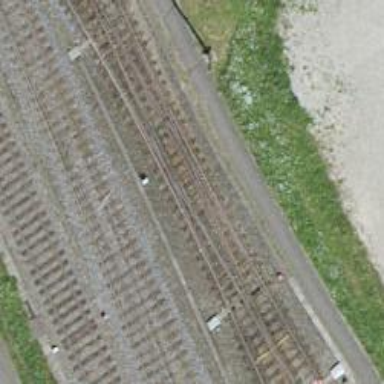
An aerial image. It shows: Railway switch.